Field crop: tomato
Growth stage: 1
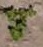
Species: portulaca